Field crop: tomato
Growth stage: 2
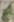
Species: solanum